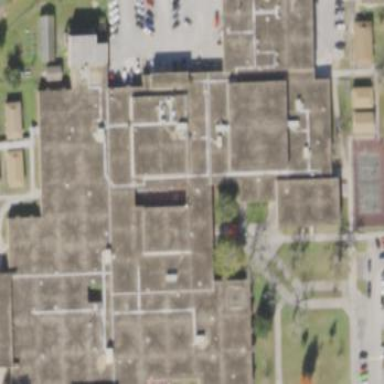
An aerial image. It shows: School building.